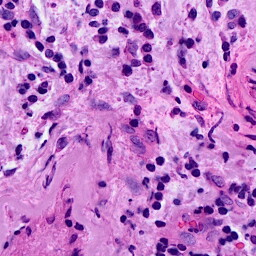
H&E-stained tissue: Breast